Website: crate-barrel
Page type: cross-sells
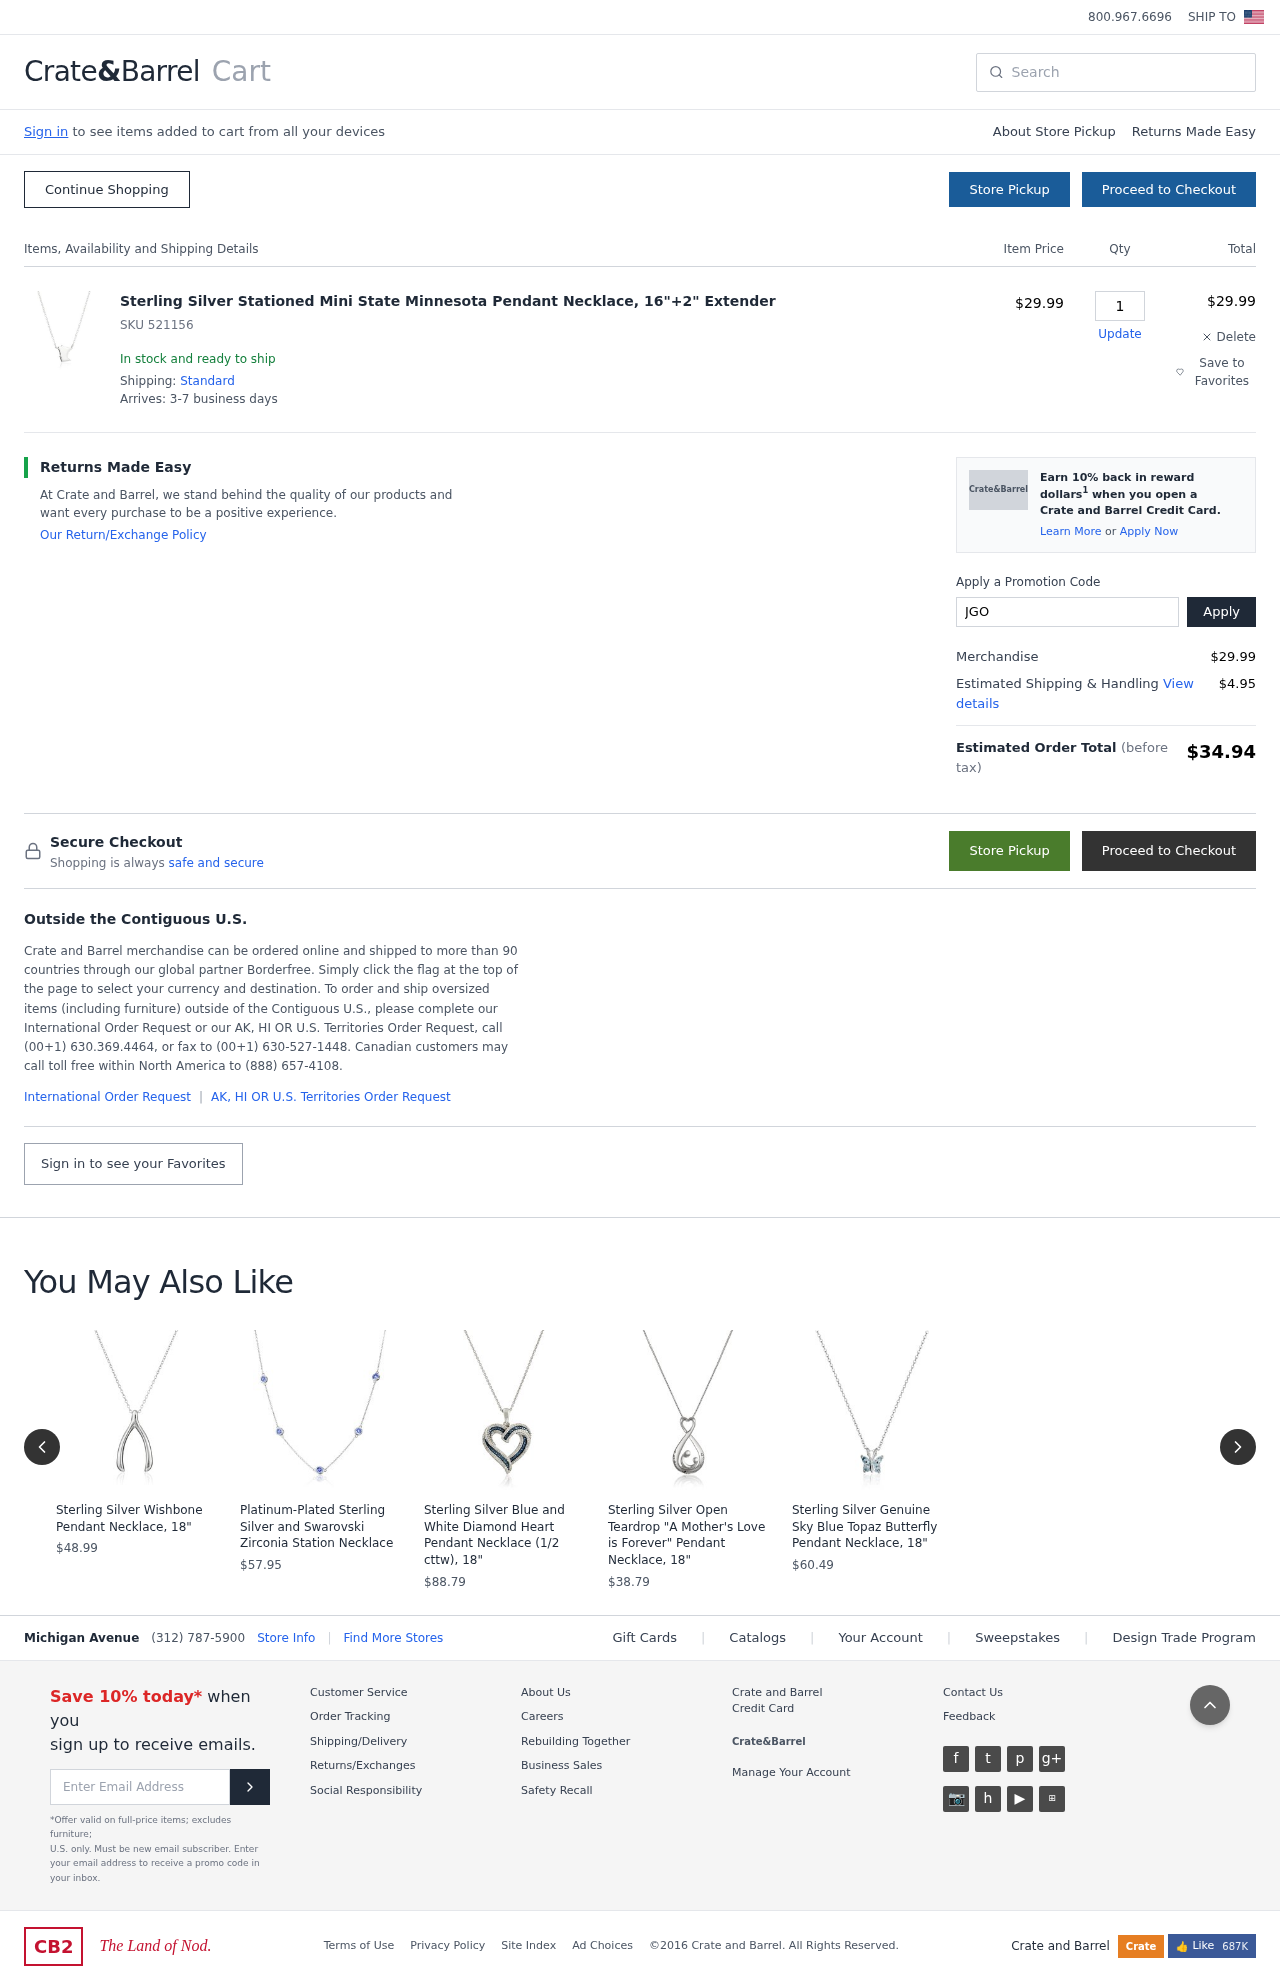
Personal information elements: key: PII_PROMO_CODE
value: JGOSAVE
Product elements: key: PRODUCT1_NAME
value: Sterling Silver Stationed Mini State Minnesota Pendant Necklace, 16"+2" Extender
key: PRODUCT1_PRICE
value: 29.99
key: PRODUCT1_QUANTITY
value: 1
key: PRODUCT2_NAME
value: Sterling Silver Wishbone Pendant Necklace, 18"
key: PRODUCT2_PRICE
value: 48.99
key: PRODUCT3_NAME
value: Platinum-Plated Sterling Silver and Swarovski Zirconia Station Necklace
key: PRODUCT3_PRICE
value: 57.95
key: PRODUCT4_NAME
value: Sterling Silver Blue and White Diamond Heart Pendant Necklace (1/2 cttw), 18"
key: PRODUCT4_PRICE
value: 88.79
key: PRODUCT5_NAME
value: Sterling Silver Open Teardrop "A Mother's Love is Forever" Pendant Necklace, 18"
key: PRODUCT5_PRICE
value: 38.79
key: PRODUCT6_NAME
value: Sterling Silver Genuine Sky Blue Topaz Butterfly Pendant Necklace, 18"
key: PRODUCT6_PRICE
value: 60.49
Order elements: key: ORDER_SKU
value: SKU 521156
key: ORDER_ITEM_TOTAL
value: $29.99
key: ORDER_SUBTOTAL
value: $29.99
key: ORDER_SHIPPING_COST
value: $4.95
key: ORDER_TOTAL
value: $34.94
Search elements: key: HEADER_SEARCH
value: Search